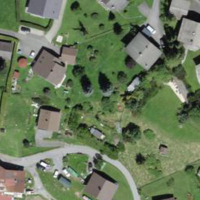
EUNIS habitat code: 55
Species observed at this site:
Petasites albus